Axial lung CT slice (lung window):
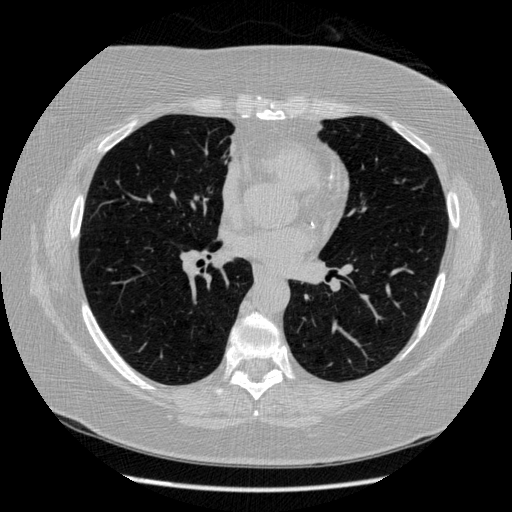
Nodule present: no